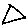
Label: triangle